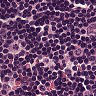
Metastatic tissue present: no